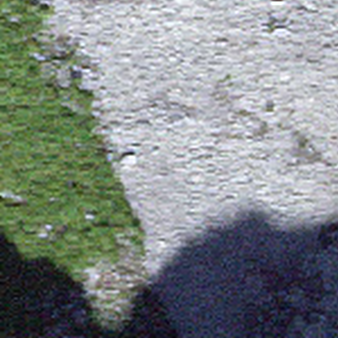
Label: other